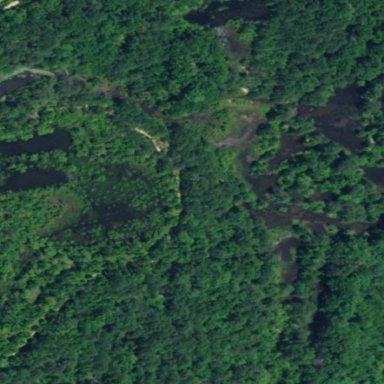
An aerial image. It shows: Swampy wetland area.